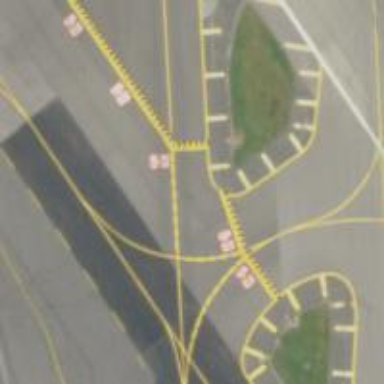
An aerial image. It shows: View of taxiway at the airport.